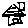
Label: house